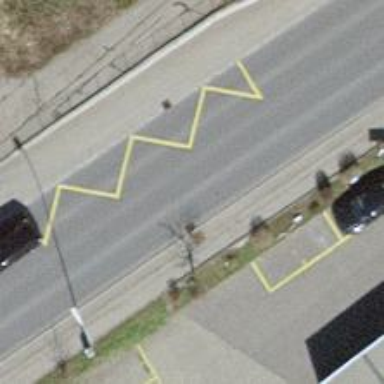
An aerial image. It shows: Public transport stop position.